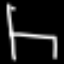
Label: chair